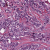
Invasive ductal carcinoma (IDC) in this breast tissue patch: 1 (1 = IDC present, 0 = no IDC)